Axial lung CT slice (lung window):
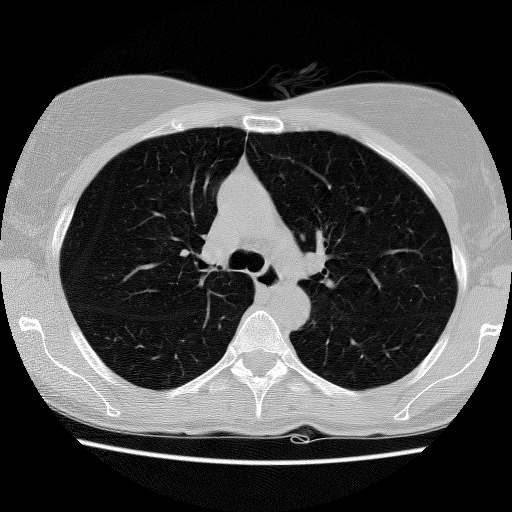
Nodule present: no